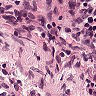
Metastatic tissue present: no